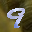
Label: 9